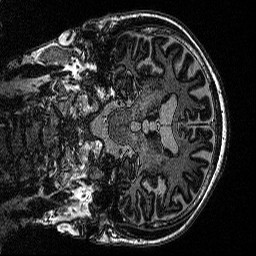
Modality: MP2RAGE
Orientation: coronal
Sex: male
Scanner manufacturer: siemens
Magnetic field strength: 3 T
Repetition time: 5 s
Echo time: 0.00292 s